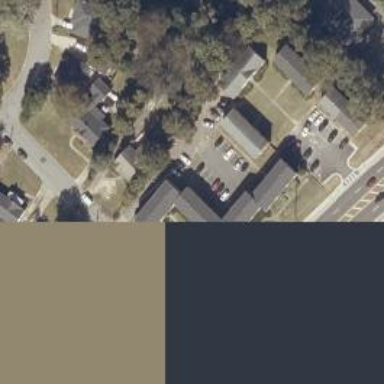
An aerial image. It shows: Nursing home.